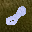
Label: 8